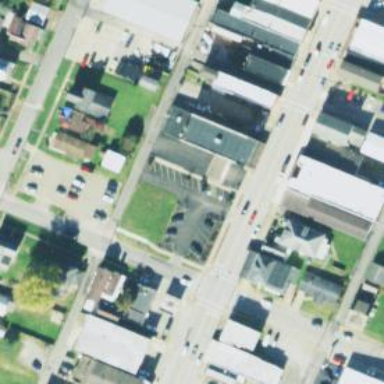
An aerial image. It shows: Alley classified as service road.